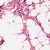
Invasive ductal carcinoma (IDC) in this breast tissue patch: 1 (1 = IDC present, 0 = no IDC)